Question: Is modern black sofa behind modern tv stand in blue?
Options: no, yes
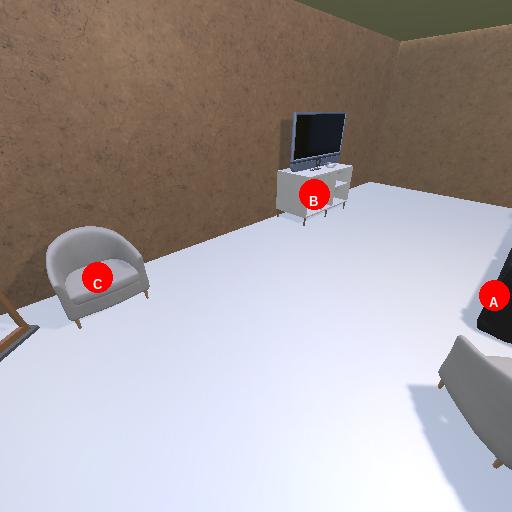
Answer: no